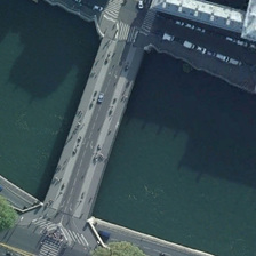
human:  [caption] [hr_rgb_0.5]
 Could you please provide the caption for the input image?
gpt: The bridge is on the river and built on one side.

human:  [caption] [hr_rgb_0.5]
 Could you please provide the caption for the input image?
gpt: The city short bridge is two-way and six-line.

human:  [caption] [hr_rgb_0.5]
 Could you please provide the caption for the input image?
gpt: The city short bridge is a two-way six-line line.

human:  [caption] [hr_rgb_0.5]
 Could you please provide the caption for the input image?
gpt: A bridge on the river with a building on one side.

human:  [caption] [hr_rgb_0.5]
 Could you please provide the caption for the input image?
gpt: A bridge is on the river with a building on one side.